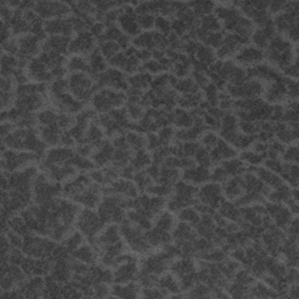
Label: frost